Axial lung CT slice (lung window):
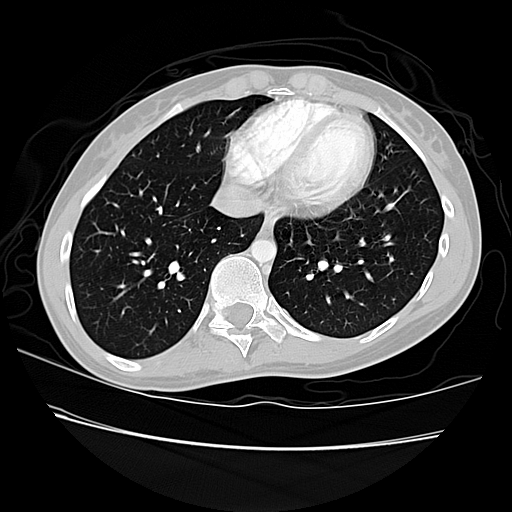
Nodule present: no